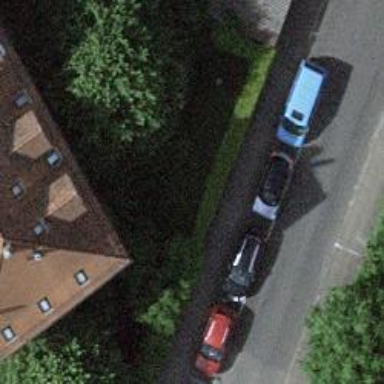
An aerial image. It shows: Parking lane area.